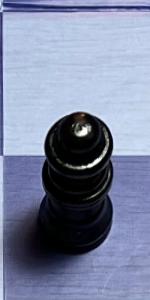
Label: Queen_Black